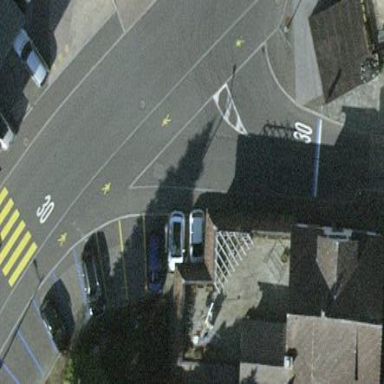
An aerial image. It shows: Street-side parking area.